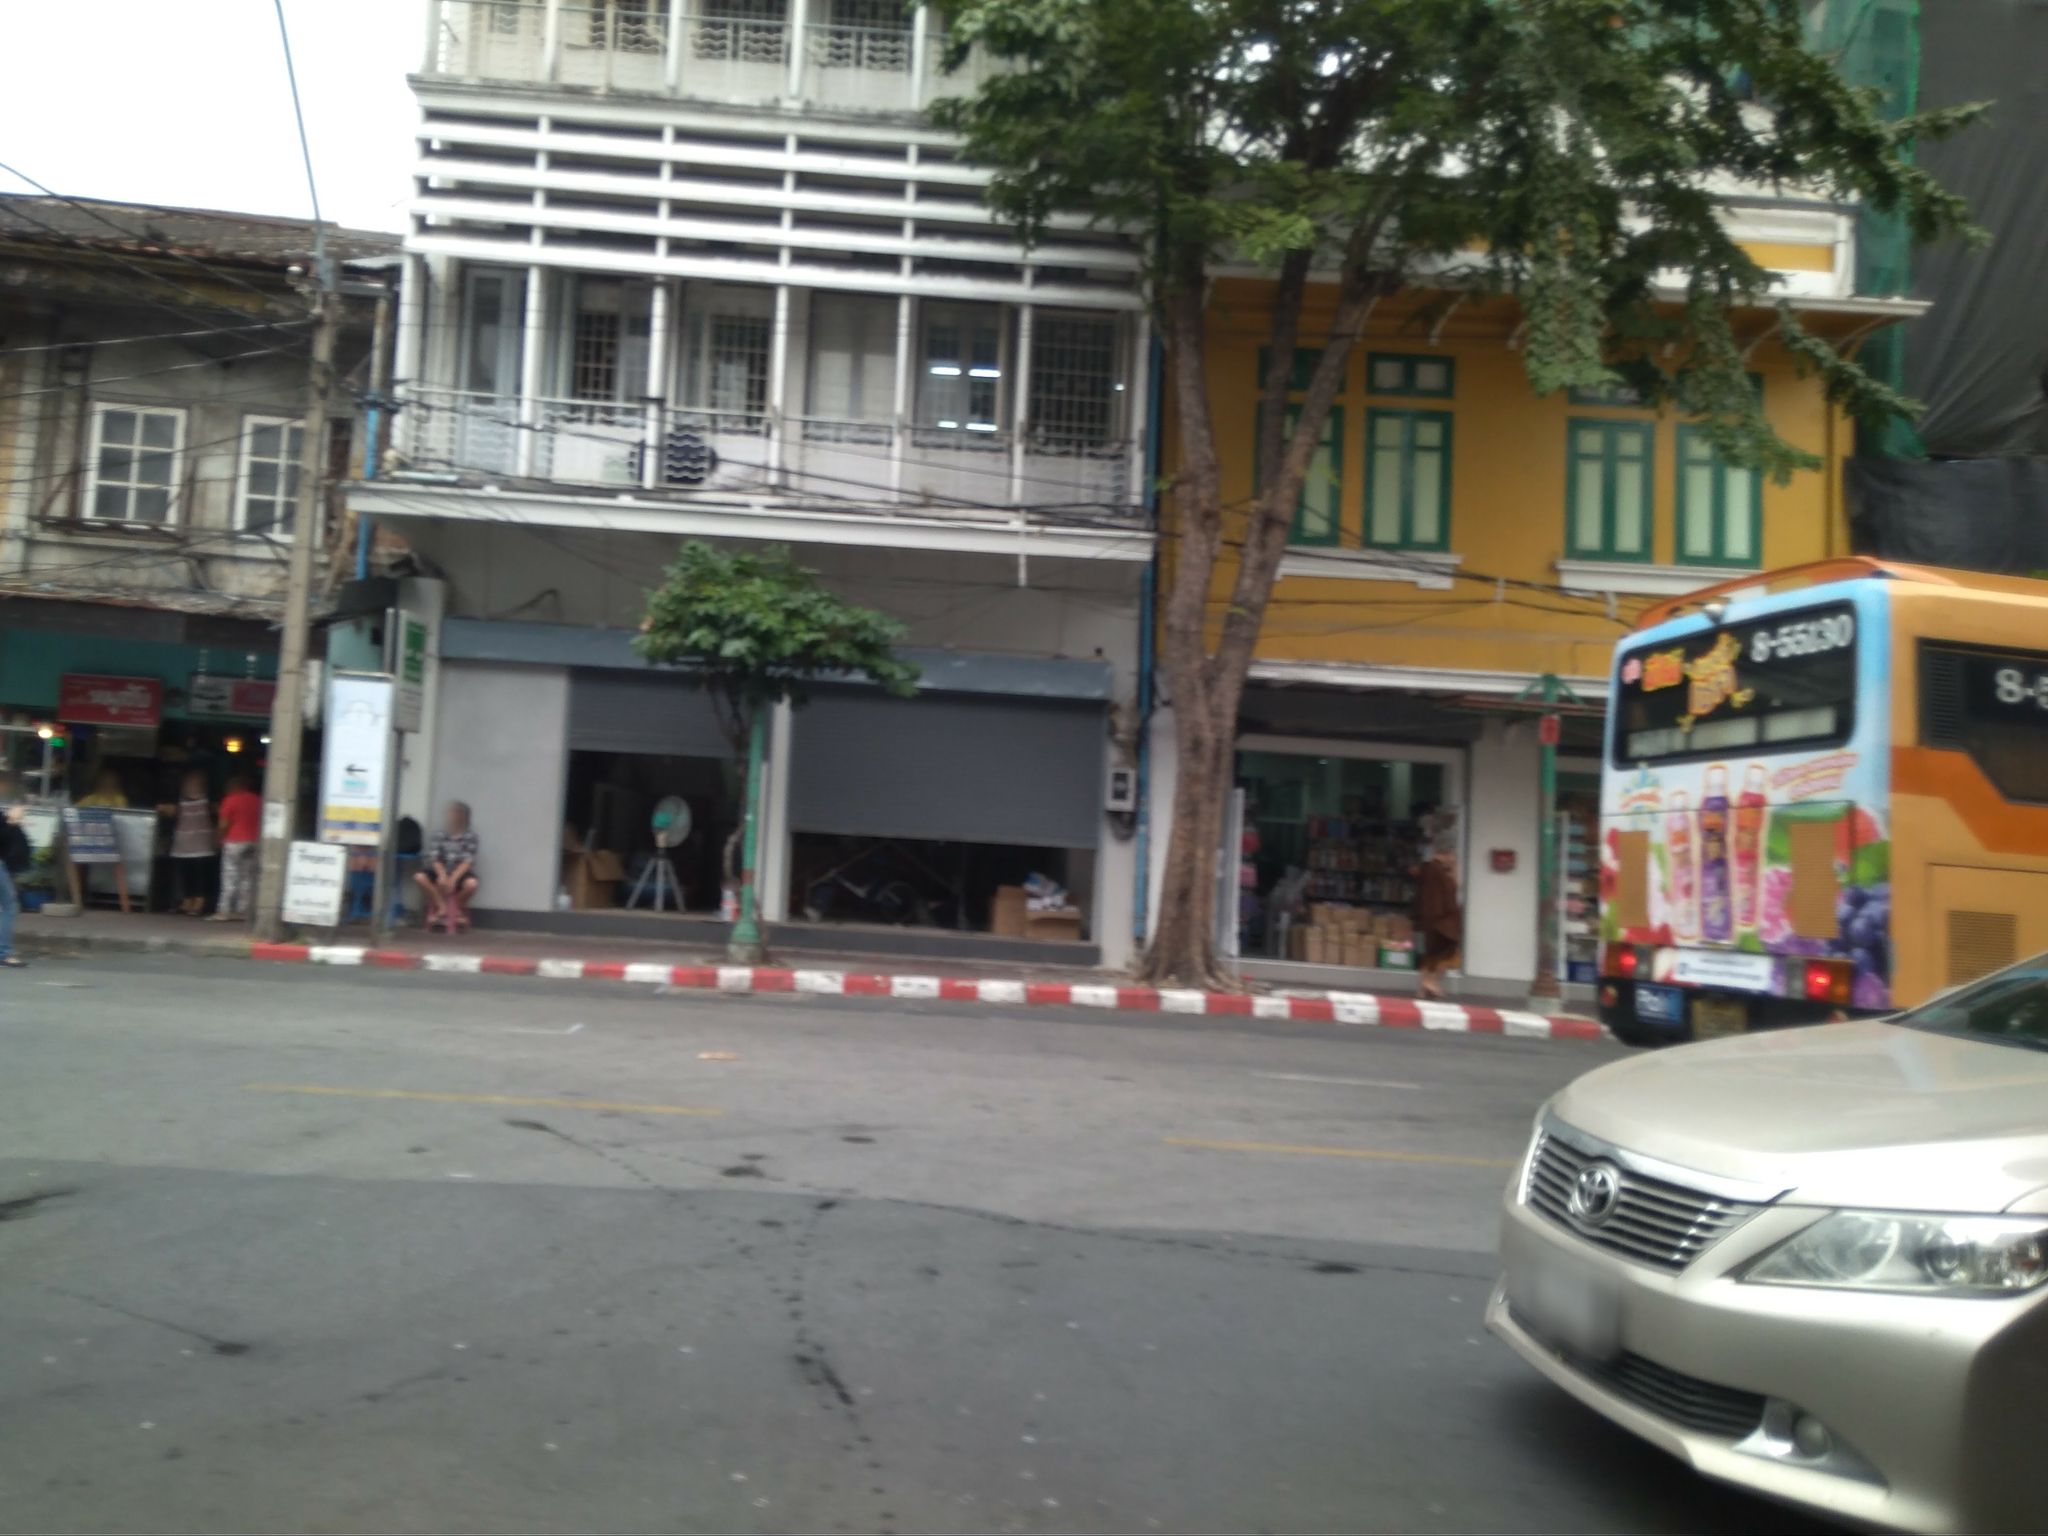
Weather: clear
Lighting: day
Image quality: good
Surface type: walking surface
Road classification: footway, tertiary
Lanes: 4
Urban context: urban centre
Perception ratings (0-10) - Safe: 6.56, Lively: 7.8, Beautiful: 4.56, Boring: 0.64, Depressing: 6.51, Wealthy: 5.64